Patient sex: F
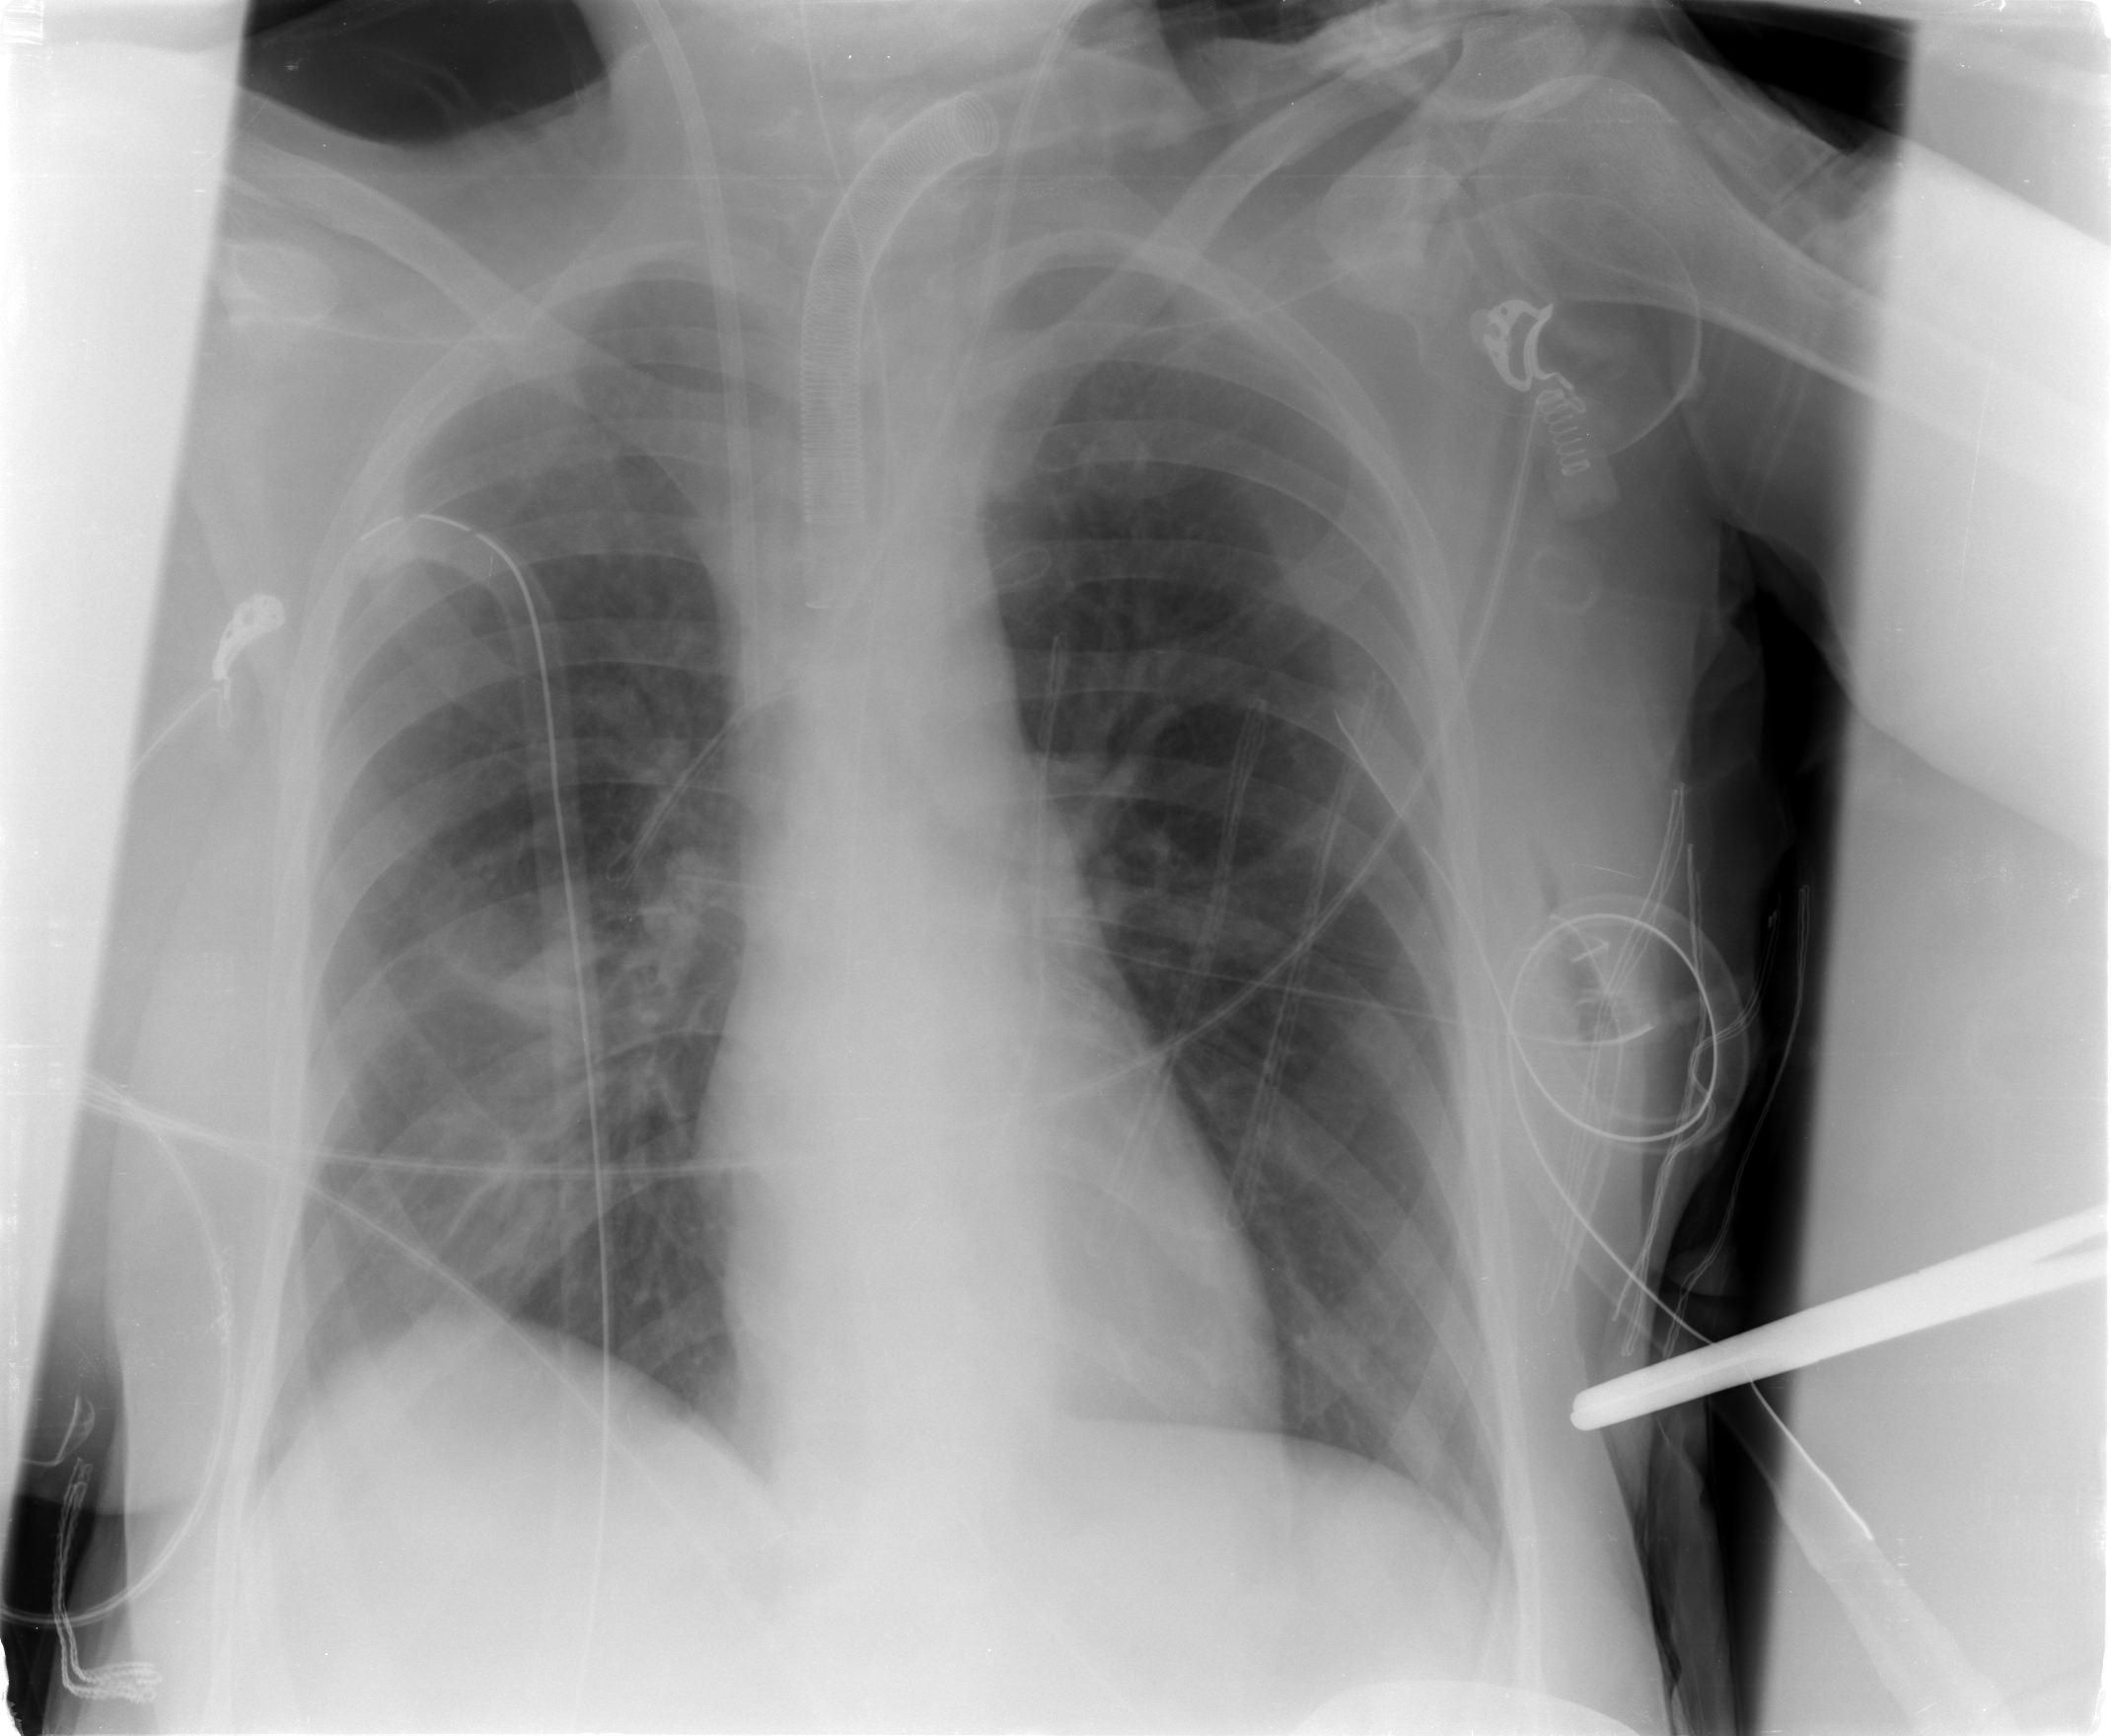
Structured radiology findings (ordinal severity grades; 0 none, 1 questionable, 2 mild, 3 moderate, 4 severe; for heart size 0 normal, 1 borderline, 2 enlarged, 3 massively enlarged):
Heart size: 0
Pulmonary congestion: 1
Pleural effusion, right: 1
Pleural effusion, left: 0
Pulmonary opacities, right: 0
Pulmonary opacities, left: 0
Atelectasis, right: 2
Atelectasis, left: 0